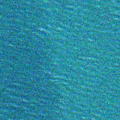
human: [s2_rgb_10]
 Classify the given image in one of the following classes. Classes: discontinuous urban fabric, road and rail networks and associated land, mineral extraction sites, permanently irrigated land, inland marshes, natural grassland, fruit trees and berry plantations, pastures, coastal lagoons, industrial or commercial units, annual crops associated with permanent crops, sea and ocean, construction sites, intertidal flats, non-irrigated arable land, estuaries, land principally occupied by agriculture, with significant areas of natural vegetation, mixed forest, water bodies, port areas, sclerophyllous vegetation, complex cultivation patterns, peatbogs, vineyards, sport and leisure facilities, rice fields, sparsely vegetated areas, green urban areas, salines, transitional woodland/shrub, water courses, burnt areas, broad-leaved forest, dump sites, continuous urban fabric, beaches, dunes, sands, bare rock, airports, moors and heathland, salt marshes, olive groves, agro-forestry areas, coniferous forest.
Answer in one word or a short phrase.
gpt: sea and ocean